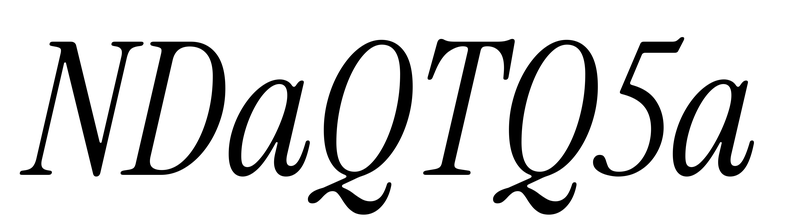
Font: InstrumentSerif-Italic